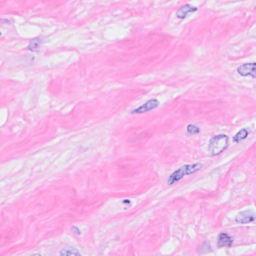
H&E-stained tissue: Breast